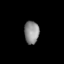
Tissue: lung
Cell type: Others
Senescence score: 0.08515
Nuclear area (px): 328
Mean DAPI intensity: 141.482